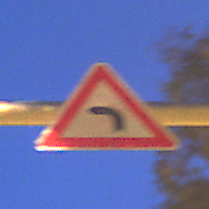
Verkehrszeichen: KurveLinks
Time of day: Night
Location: Outdoor (Urban)
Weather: Clear
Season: NotSpecified
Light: Artificial